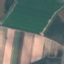
Land use / land cover: AnnualCrop